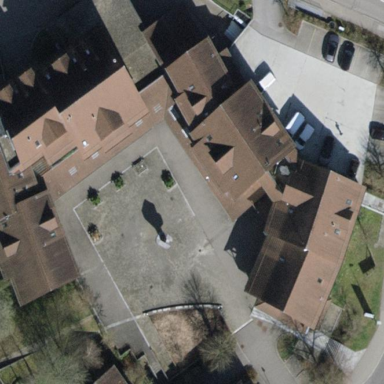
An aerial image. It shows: Parking area.